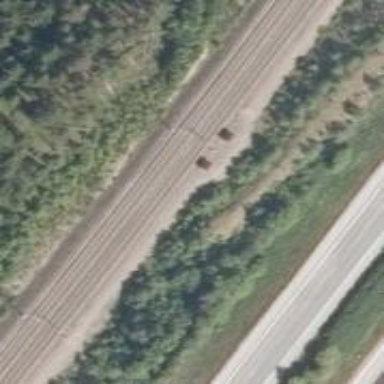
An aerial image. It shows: Railway track with continuous electrified contact line.